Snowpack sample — Snodgrass Mountain, Crested Butte, Colorado (2/4/25, 12:06 PM MST)
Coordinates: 38.923, -106.968
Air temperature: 35 °F
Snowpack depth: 80 cm
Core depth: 50 cm
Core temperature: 30.2 °F
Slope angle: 14°, slope face: 78°
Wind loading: low
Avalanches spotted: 0
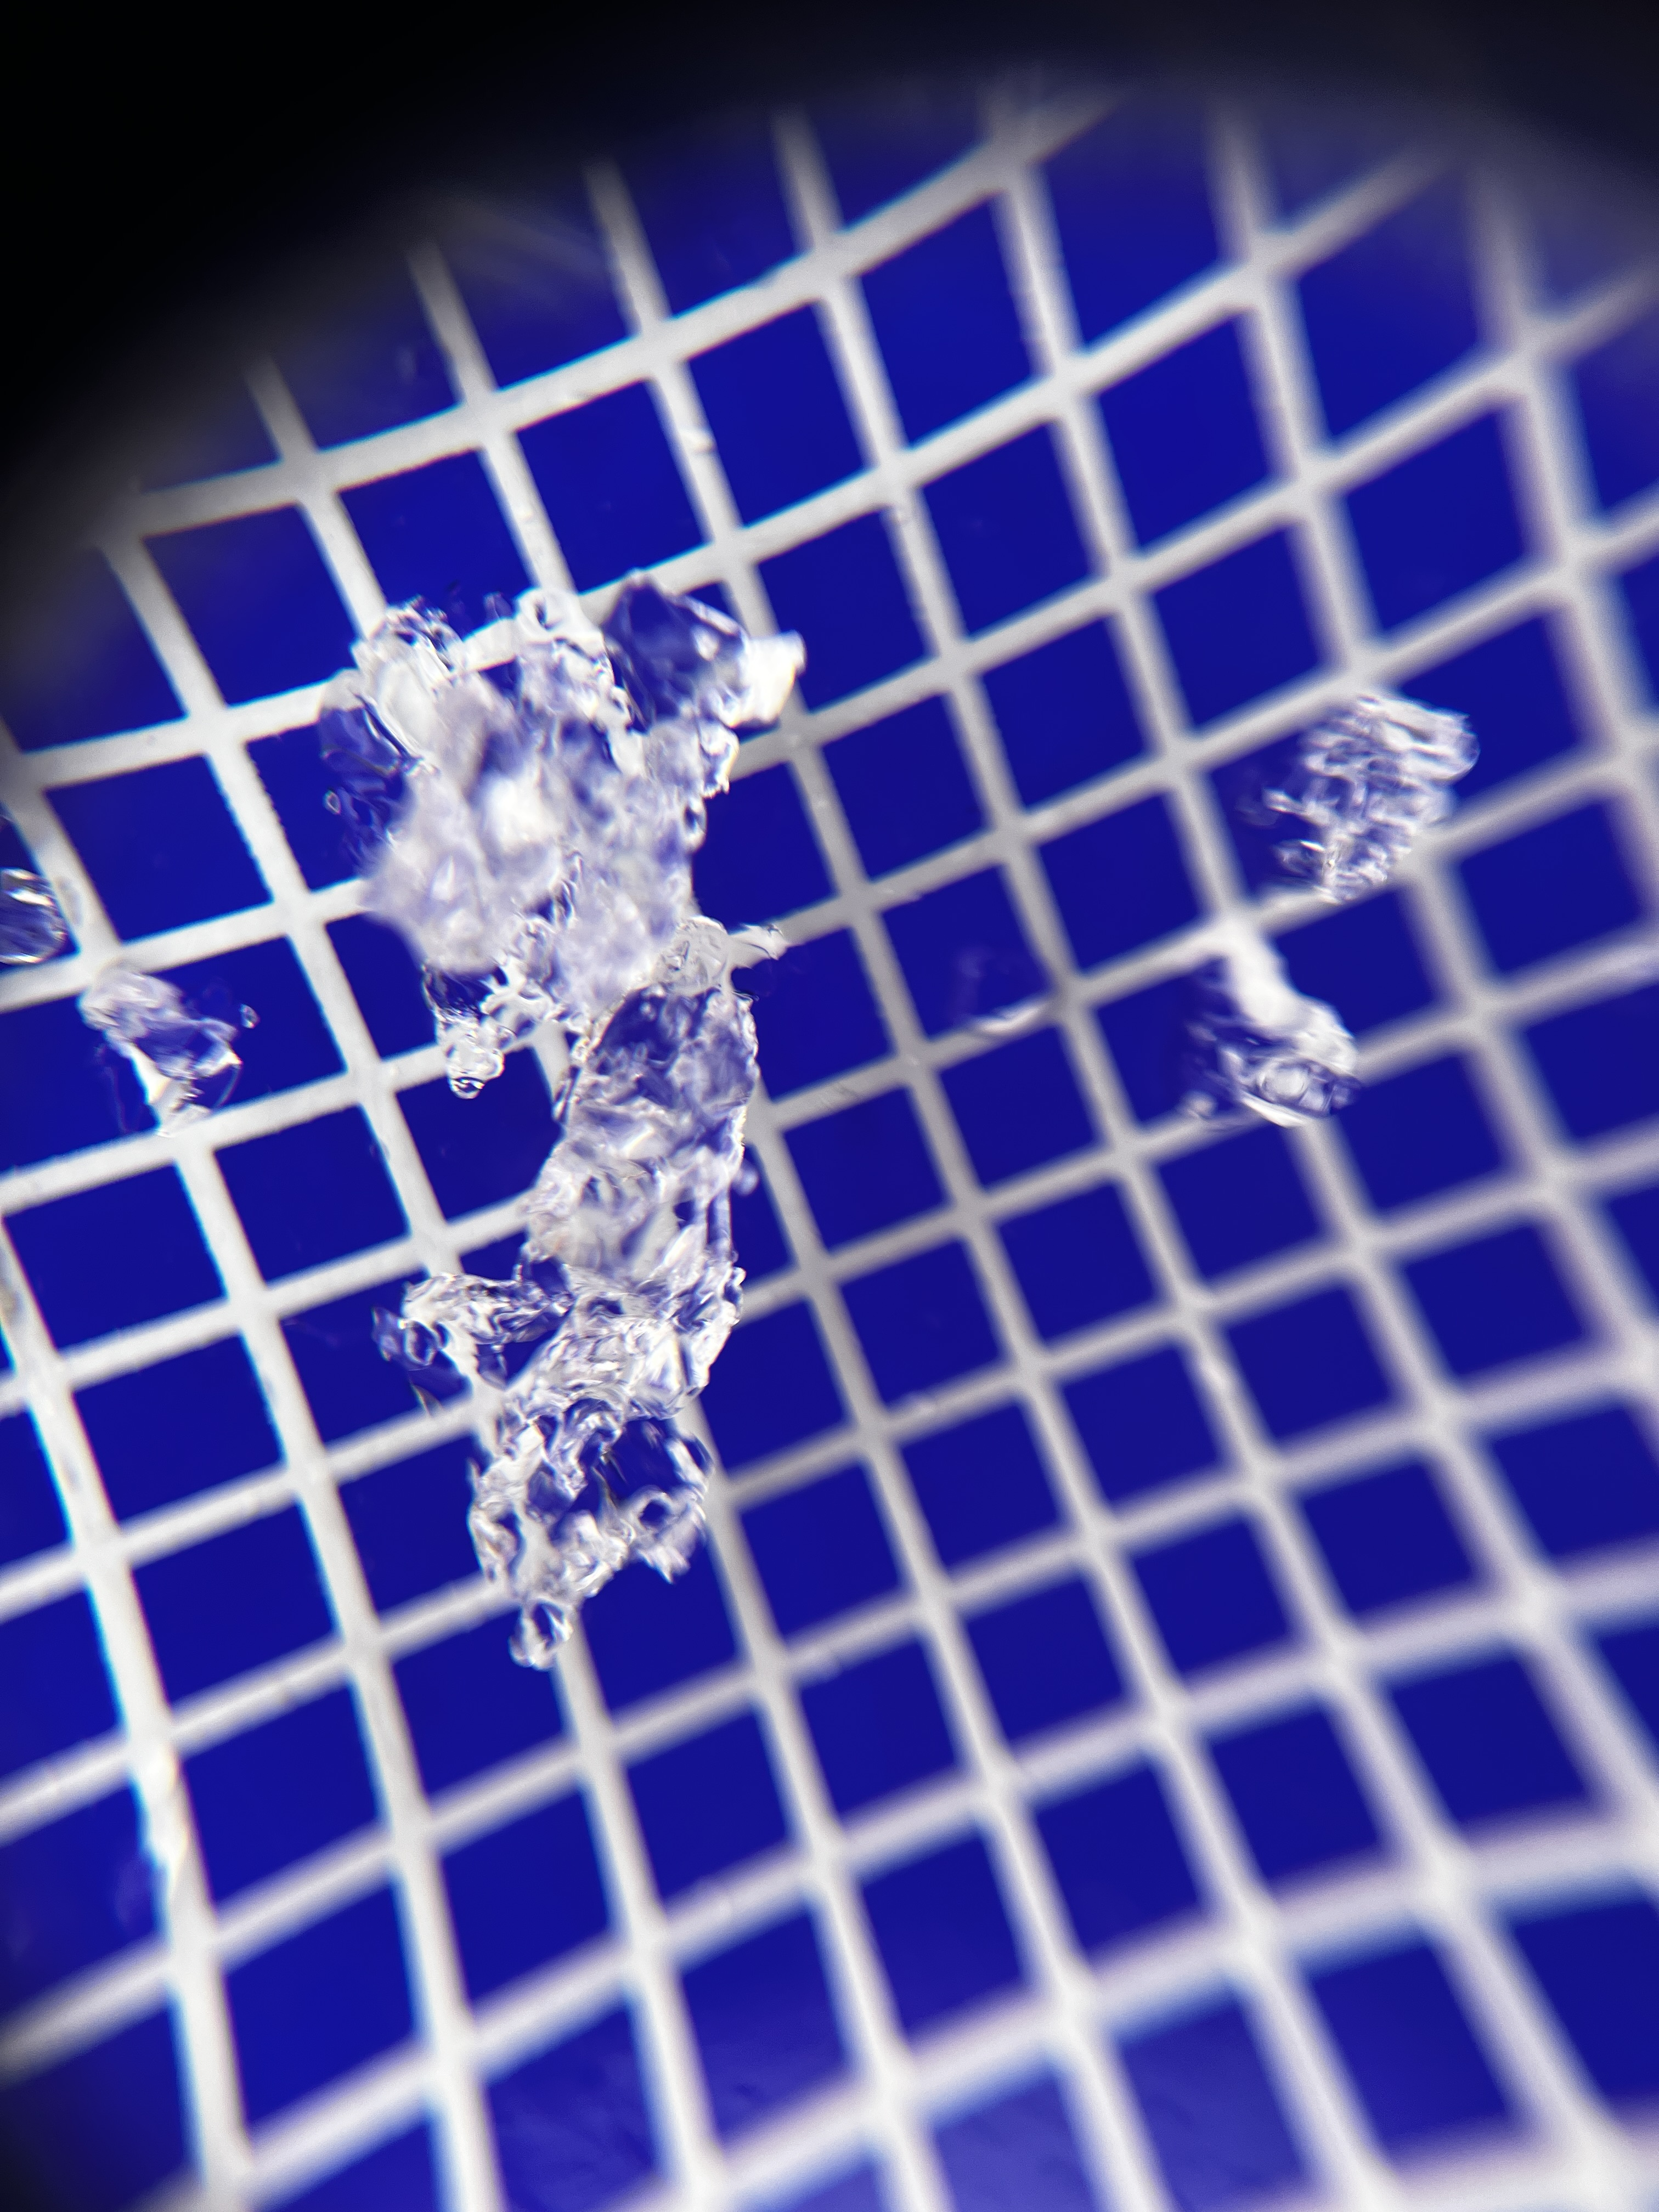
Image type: magnified_profile
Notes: No avalanches nearby, unusually warm weather for the last month reported by residents, Collected 25 yards from treeline